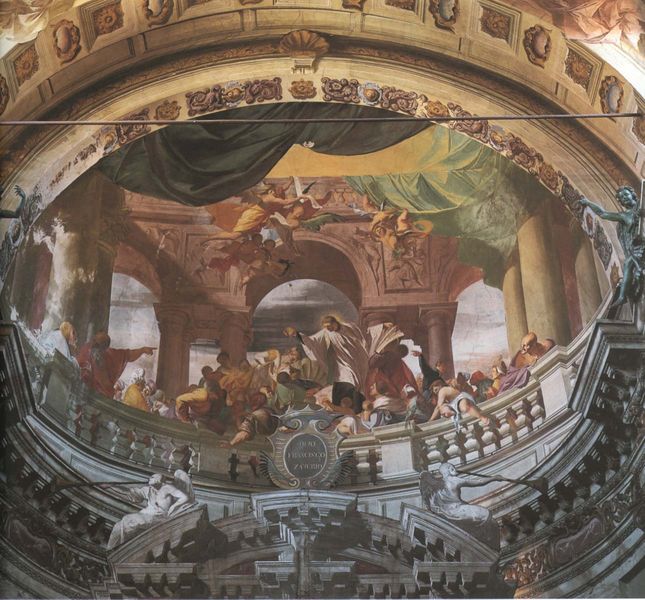
Titel: Kirche St. Franziskus Saverio (della Missione)
Künstler: Andrea Pozzo
Standort: Mondovi, S. Francesco Saverio (della Missione) (EU - I - Piemont)
Schlagwörter: himmel, weiß, grün, menschen, braun, grau, marmor, männer, schmuck, schwarz, säule, säulen, tuch, malerei, versammlung, architektur, barock, stein, vorhang, kirche, gewand, tücher, gewänder, innen, renaissance, rund, tondo, engel, skulptur, balkon, schrift, bogen, italien, rundbogen, kuppel, treppe, inschrift, ornamente, verzierung, geländer, tor, nische, torbogen, text, wappen, sims, gesims, skulpturen, apsis, treppenhaus, predigt, ballustrade, kassetten, muschel, trompeten, deckengemälde, fresko, stange, heilig, putten, deckenfresko, stande, architetir